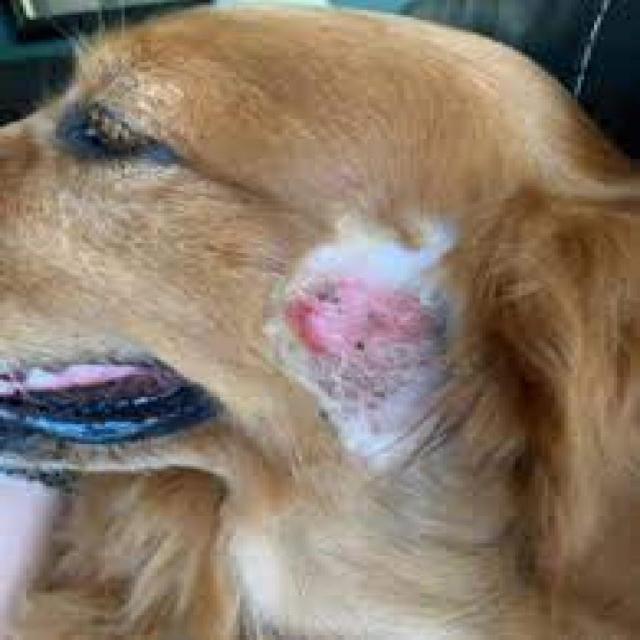
Canine dermatitis — inflammation of the skin presenting with erythema, pruritus, papules, and excoriation. May be allergic, contact, or atopic in origin.